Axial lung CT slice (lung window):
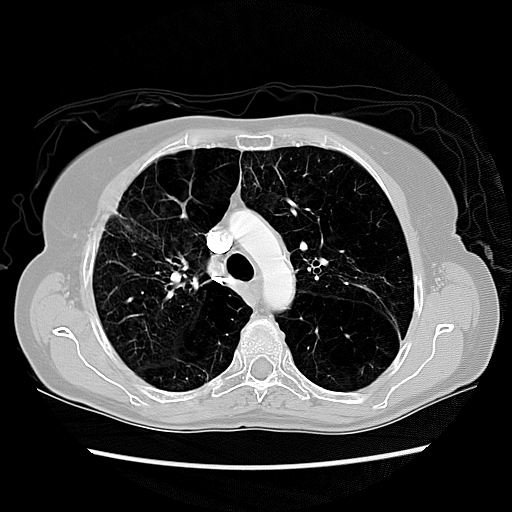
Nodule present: no